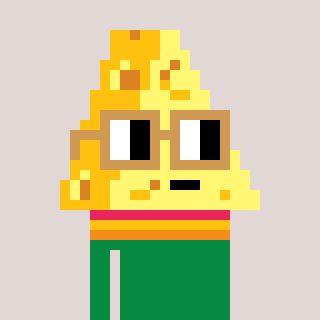
a pixel art character with square brown glasses, a cheese-shaped head and a green-colored body on a warm background